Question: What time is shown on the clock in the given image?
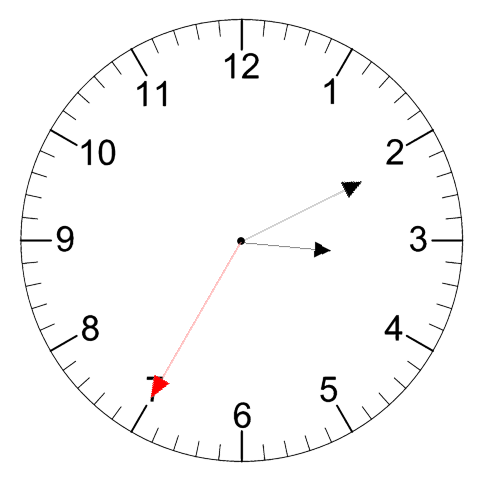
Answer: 03:10:35